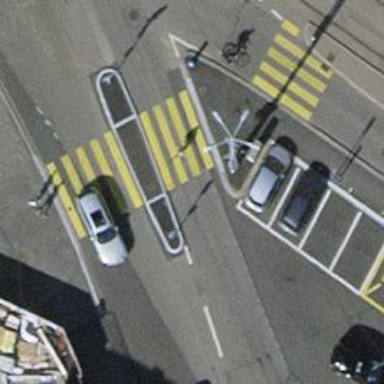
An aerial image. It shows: Marked crossing on asphalt footway.